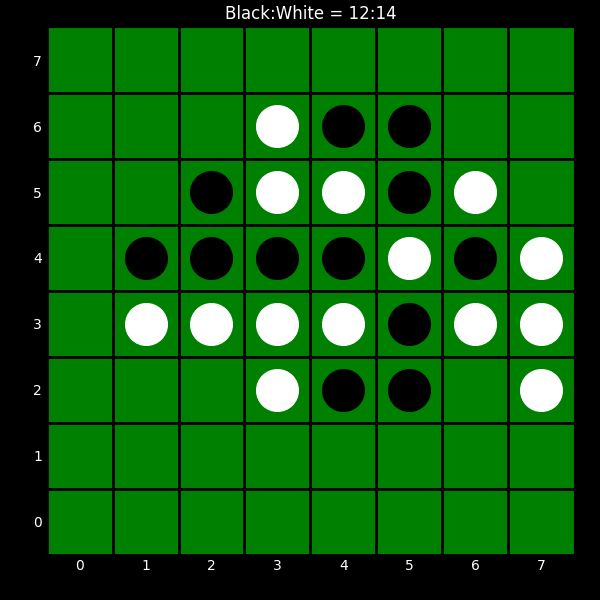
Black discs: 12
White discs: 14